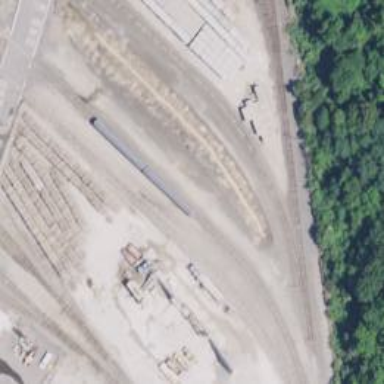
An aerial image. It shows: Railway yard.